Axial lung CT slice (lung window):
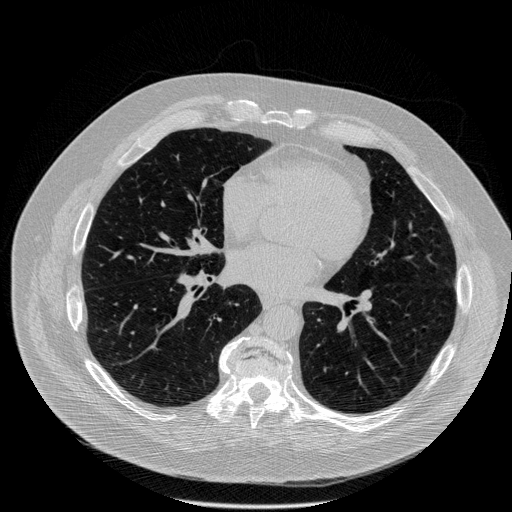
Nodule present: no